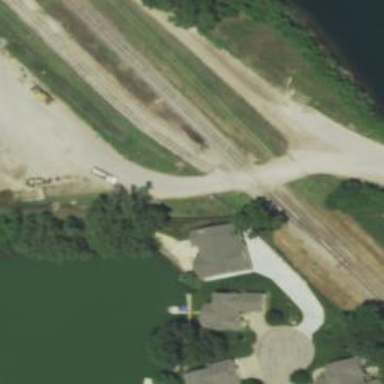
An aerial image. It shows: Railway spur service.